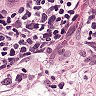
Metastatic tissue present: yes